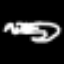
Label: angel